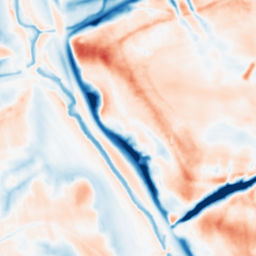
Category: multiscale
Decomposition family: dog_multiscale
Decomposition parameters: sigma_ratio: 1.6
n_scales: 5
base_sigma: 1
Upsampling method: cubic_catmull_rom
Upsampling parameters: scale: 4
Upsampling scale: 4